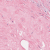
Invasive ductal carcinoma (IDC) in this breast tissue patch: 0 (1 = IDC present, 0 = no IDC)